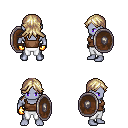
a pixel art fantasy rpg character, male body template, dark elf, purple skin, brown pirate shirt, white pants, white blonde loose hair, gold gloves, shield, four views (front, back, left, right), 2x2 character sprite sheet, small pixel art, hard edges, no anti-aliasing